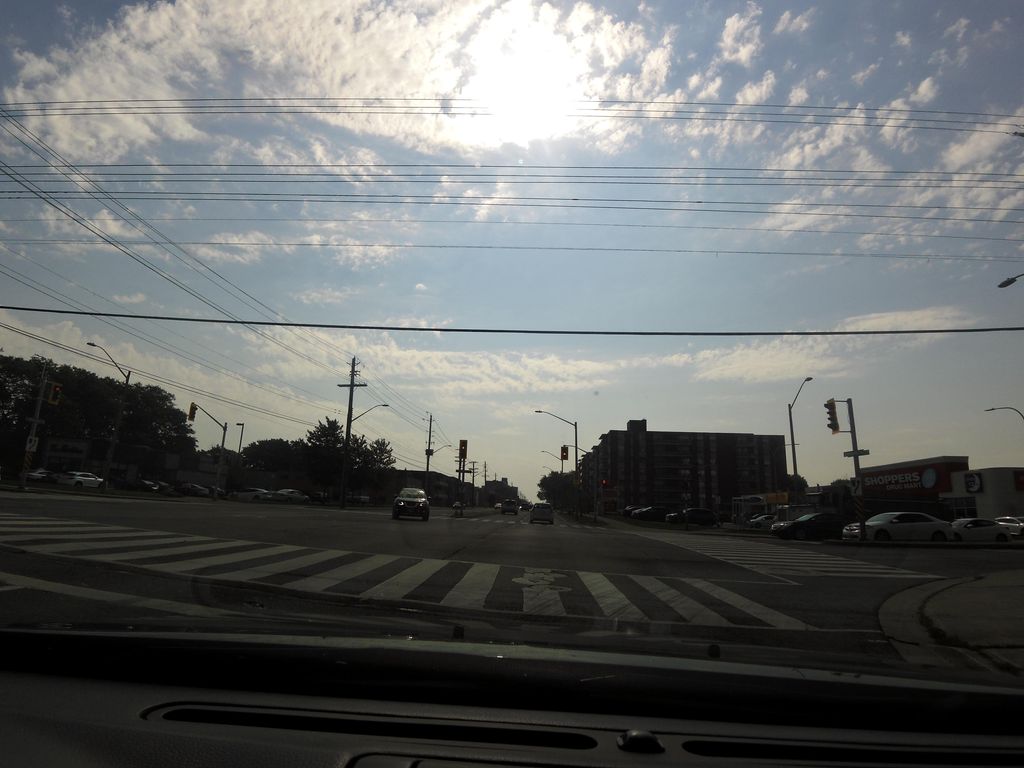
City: hamilton